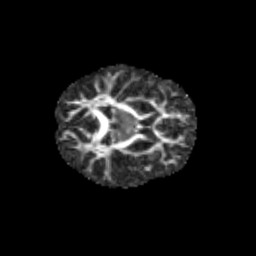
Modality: FA
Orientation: axial
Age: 9
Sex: female
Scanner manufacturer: siemens
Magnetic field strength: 3 T
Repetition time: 3.8 s
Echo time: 0.07 s